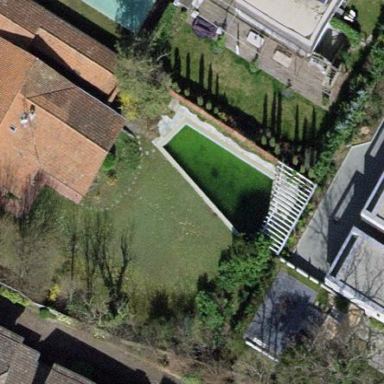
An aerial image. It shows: Swimming pool located in leisure land.